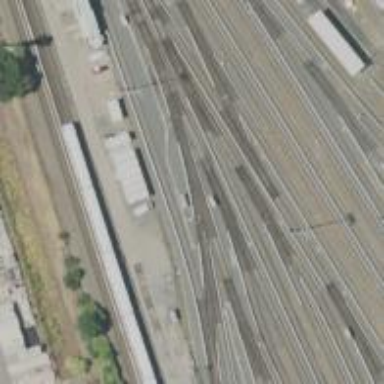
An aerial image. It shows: Electrified rail passing through service yard.